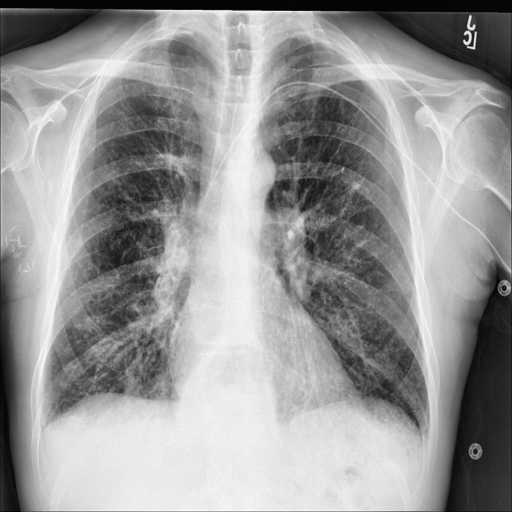
Finding: NORMAL